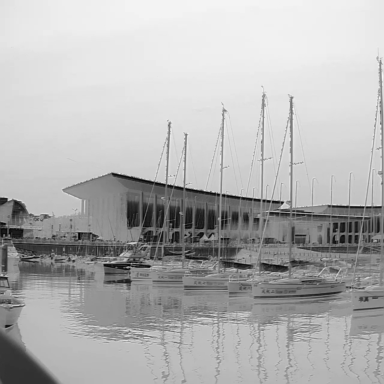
There are eight objects shown in the infrared image, including two canoes, and six sailboats.